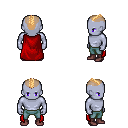
a pixel art fantasy rpg character, male body template, dark elf, purple skin, red cape, teal pants, light blonde short mohawk hairstyle, maroon shoes, four views (front, back, left, right), 2x2 character sprite sheet, small pixel art, hard edges, no anti-aliasing